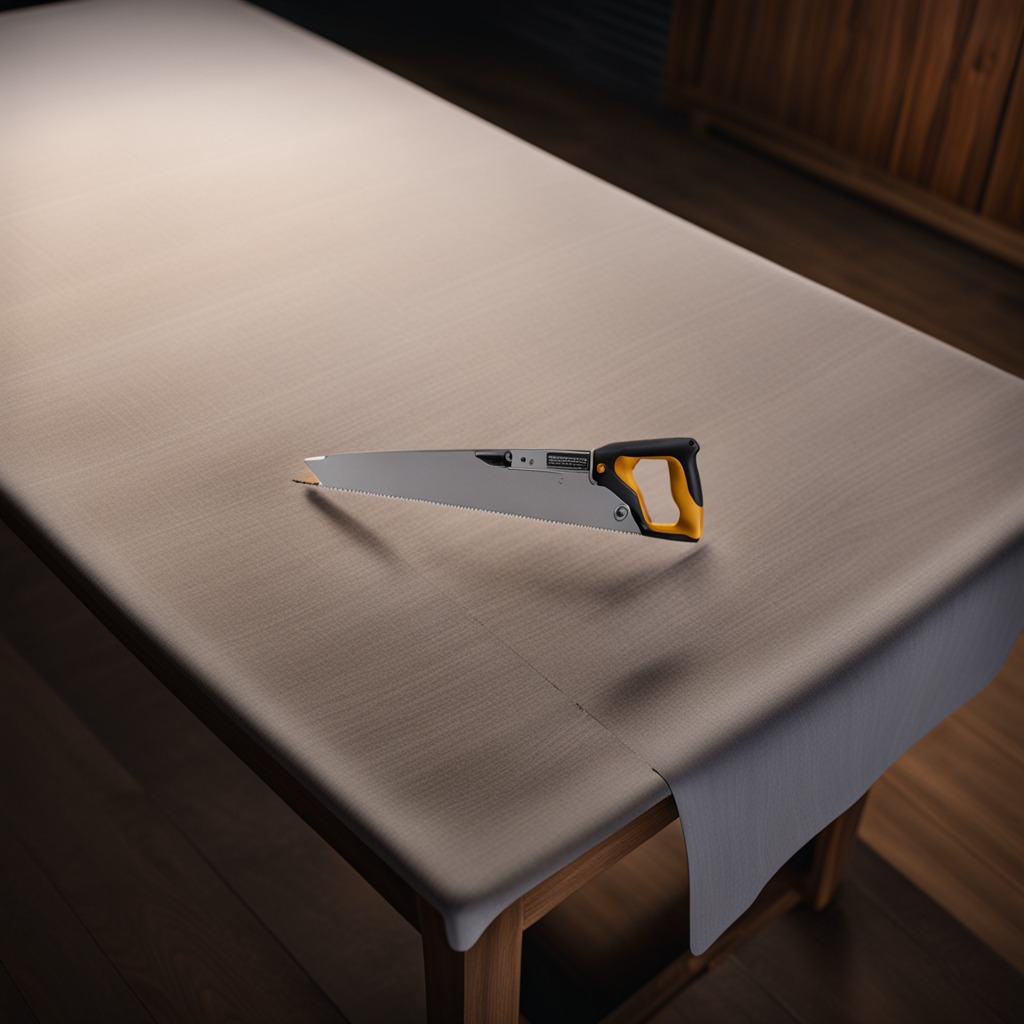
A metal saw is lying on a wooden table inside a workshop at night.